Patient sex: M
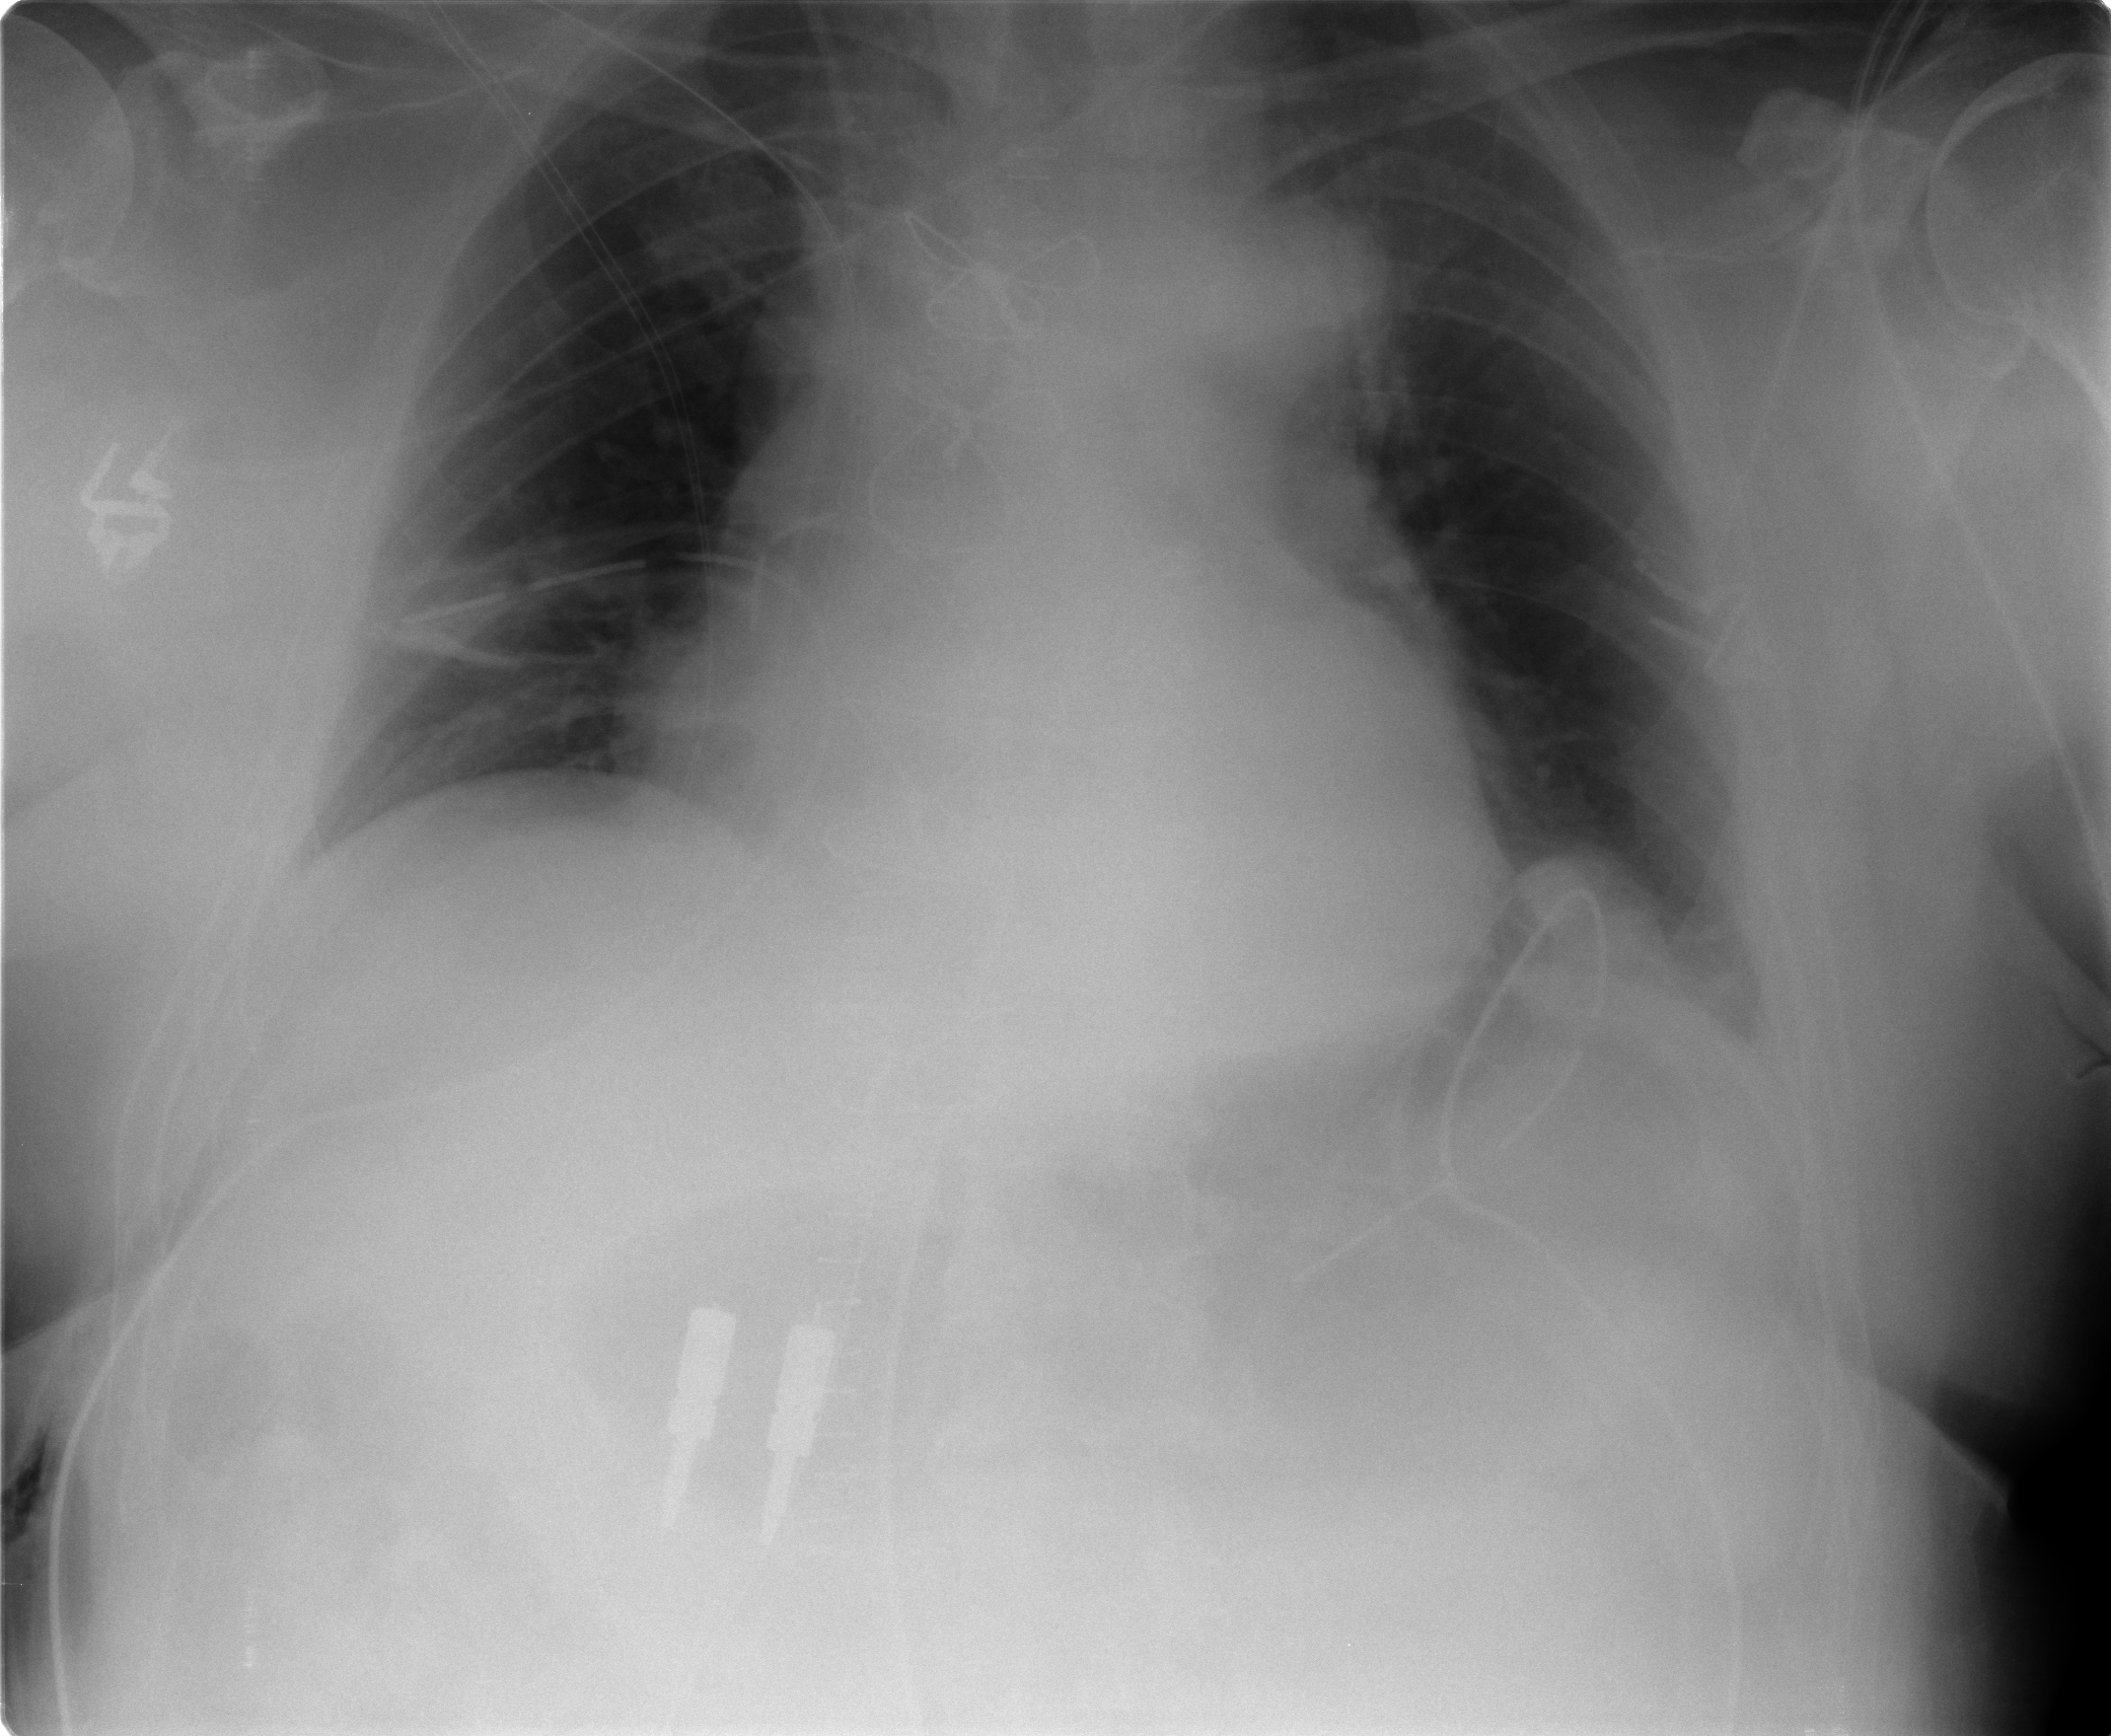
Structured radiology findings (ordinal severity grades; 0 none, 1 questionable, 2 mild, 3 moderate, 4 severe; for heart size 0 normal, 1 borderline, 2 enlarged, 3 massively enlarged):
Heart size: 2
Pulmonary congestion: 0
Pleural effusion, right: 0
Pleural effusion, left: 0
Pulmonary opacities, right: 0
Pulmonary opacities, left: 0
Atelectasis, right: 2
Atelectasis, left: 2